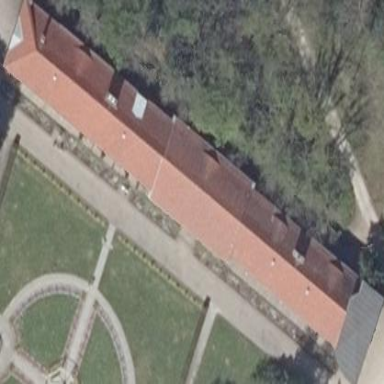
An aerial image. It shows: Greenhouse with gabled roof made of red roof tiles.